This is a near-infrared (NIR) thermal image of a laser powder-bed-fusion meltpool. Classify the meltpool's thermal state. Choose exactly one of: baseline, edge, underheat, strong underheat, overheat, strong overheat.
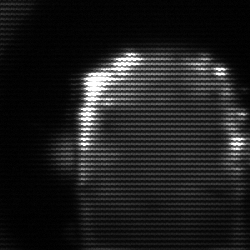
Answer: baseline